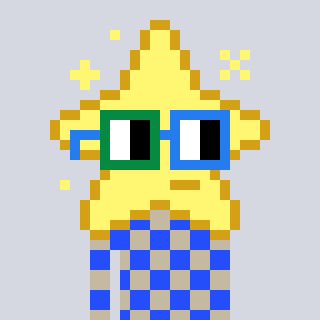
a pixel art character with square green and blue glasses, a star-shaped head and a bege-colored body on a cool background